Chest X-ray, AP view. Patient: 52 years old, sex F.
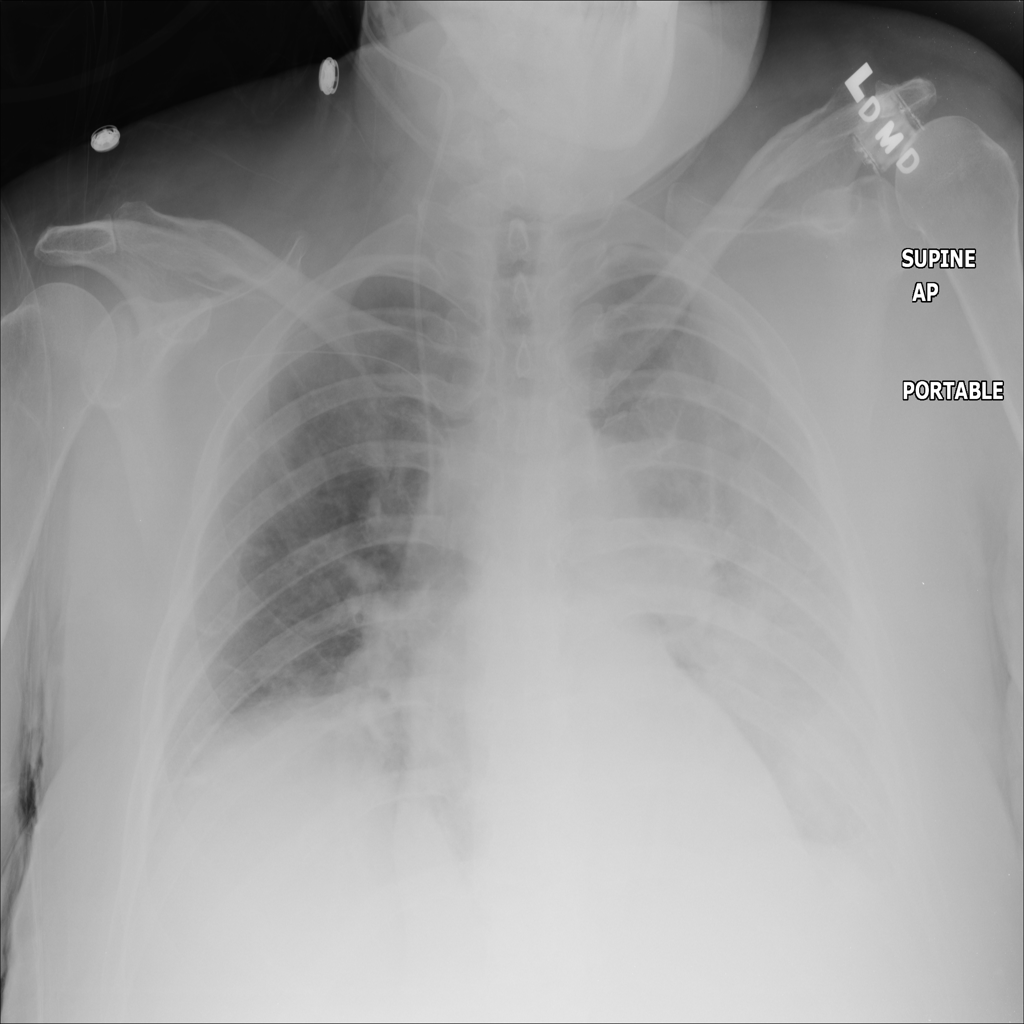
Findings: Atelectasis